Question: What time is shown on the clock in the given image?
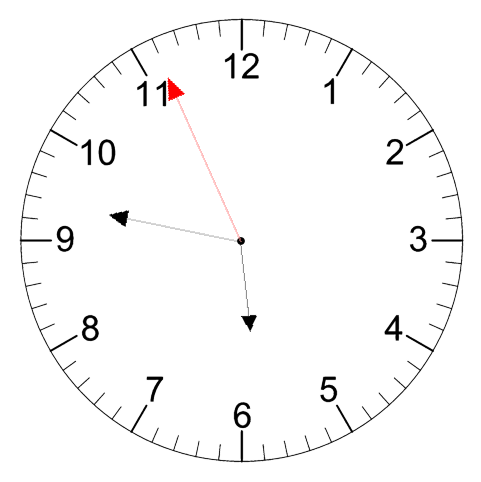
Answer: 05:46:56